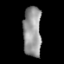
Tissue: lung
Cell type: T cells
Senescence score: 0.2239
Nuclear area (px): 889
Mean DAPI intensity: 150.005